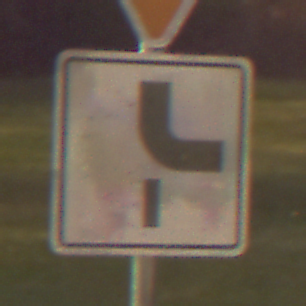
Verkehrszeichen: VerlaufVorfahrtsstrasse10
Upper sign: VorfahrtGewaehren
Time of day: Night
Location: Outdoor (Suburban)
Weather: Clear
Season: NotSpecified
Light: Artificial